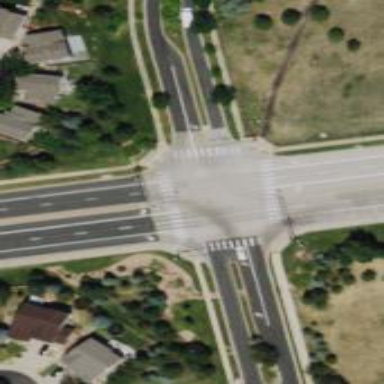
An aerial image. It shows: Marked crossing on footway.